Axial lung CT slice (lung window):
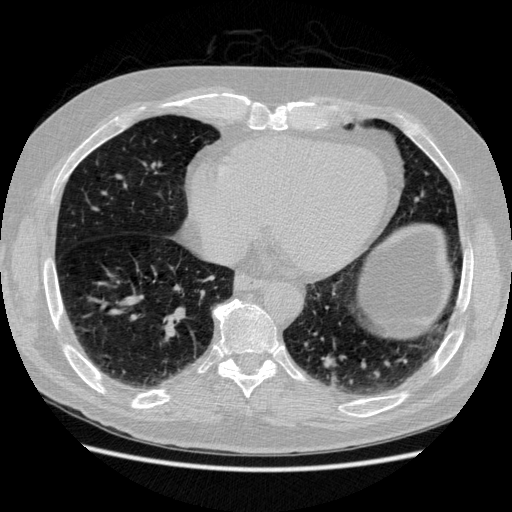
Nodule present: no